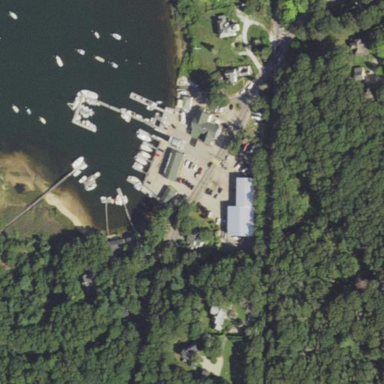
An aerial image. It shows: Boatyard located near waterway.